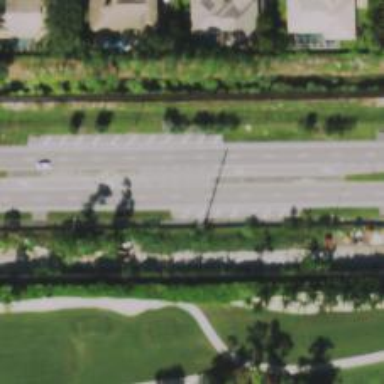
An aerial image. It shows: Secondary road.